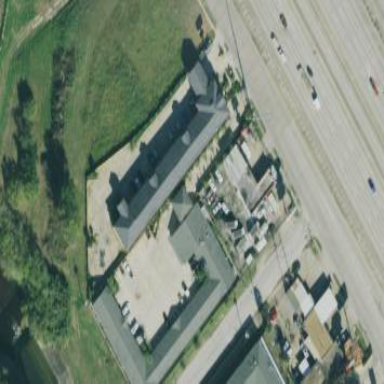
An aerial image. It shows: Motel building.